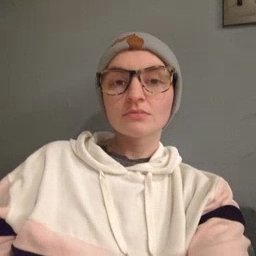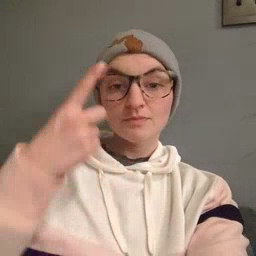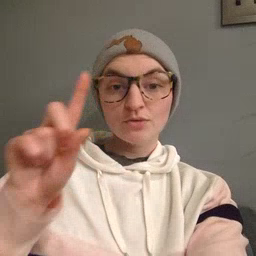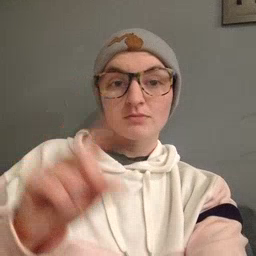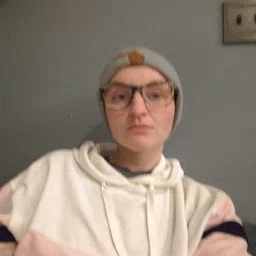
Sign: for